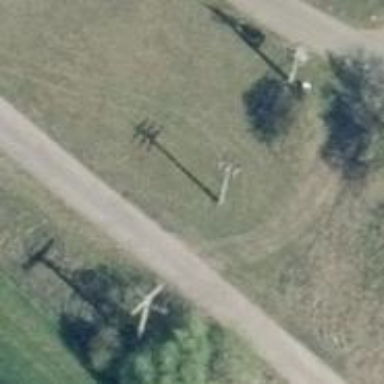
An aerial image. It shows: Power pole.